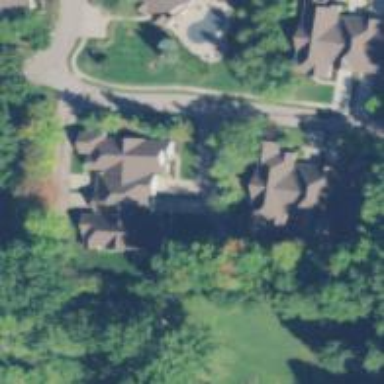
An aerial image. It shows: Shared driveway marked as service road.